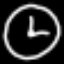
Label: clock